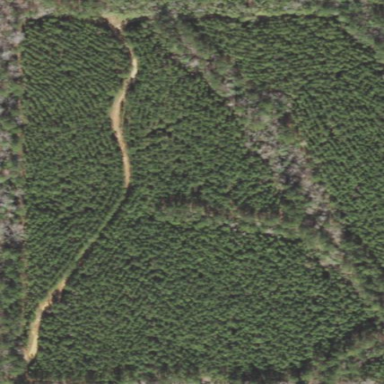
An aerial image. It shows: Forest area dominated by needle-leaved trees.